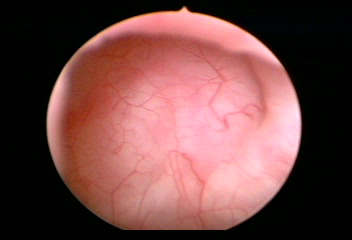
Modality: WLC
Class: Normal mucosa
Bladder cancer association: No